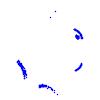
Particle: kaon